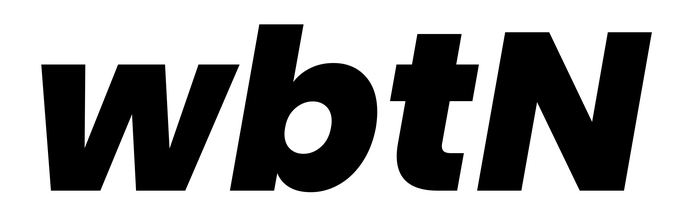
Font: Poppins-ExtraBoldItalic